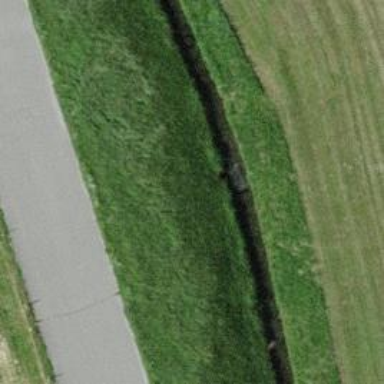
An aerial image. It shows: Drain that serves as waterway.